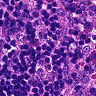
Metastatic tissue present: no